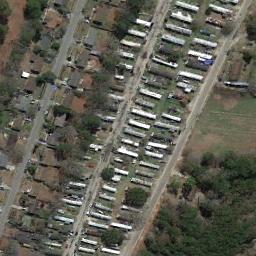
Label: residential